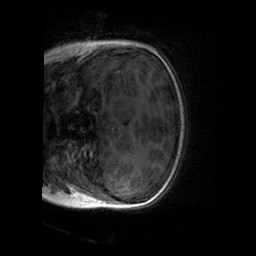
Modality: T1w
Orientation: coronal
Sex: male
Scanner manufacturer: siemens
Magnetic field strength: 3 T
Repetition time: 1.9 s
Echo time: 0.00243 s